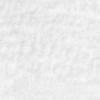
Label: no_change